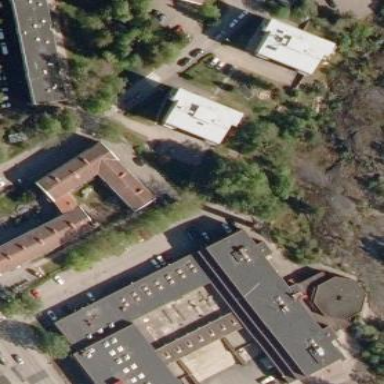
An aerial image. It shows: School building.